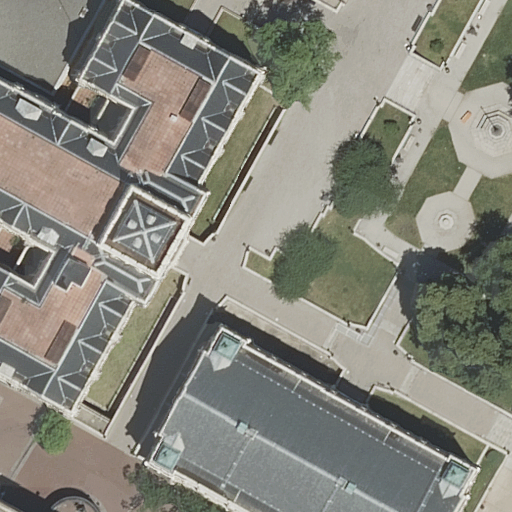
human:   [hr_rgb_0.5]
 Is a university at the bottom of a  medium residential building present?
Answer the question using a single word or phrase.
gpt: no

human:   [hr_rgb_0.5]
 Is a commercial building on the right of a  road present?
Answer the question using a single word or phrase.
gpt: no

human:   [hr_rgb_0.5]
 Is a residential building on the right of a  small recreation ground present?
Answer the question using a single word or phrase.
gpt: no

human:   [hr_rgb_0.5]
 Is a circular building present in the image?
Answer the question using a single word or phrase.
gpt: no

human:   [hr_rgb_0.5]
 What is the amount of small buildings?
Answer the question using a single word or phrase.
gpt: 0

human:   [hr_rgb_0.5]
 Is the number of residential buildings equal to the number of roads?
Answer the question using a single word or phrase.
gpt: no

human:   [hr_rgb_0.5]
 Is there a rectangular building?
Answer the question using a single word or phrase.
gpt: yes

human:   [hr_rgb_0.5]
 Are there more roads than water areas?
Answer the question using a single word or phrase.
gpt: yes

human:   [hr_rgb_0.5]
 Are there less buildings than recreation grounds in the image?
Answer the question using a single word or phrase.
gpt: yes

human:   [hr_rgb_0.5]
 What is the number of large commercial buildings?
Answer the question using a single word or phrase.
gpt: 0

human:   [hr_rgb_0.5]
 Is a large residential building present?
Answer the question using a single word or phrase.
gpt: yes

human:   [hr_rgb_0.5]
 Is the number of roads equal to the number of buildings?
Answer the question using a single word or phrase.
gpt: no

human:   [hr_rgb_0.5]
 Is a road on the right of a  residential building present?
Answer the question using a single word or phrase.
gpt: yes

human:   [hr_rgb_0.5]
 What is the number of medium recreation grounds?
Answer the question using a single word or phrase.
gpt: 2

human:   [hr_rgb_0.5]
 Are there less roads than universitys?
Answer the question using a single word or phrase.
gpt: no

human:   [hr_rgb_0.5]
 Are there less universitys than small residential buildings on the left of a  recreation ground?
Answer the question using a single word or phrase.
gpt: no

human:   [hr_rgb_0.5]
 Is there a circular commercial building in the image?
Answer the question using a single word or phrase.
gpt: no

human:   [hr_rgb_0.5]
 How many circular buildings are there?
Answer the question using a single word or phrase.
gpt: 0

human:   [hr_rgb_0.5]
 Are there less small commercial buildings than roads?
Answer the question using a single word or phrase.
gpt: yes

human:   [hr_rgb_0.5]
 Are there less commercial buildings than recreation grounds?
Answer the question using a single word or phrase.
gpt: yes

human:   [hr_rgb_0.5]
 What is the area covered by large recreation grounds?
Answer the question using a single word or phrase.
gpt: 1098m2

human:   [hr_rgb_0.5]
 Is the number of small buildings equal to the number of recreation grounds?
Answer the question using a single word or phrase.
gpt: no

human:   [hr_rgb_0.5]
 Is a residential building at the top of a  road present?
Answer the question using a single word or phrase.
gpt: yes

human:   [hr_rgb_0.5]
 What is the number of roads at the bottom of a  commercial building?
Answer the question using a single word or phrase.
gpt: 0

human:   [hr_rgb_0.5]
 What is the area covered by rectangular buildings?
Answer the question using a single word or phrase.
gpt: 182m2

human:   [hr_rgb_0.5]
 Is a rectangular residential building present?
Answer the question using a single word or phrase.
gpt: yes

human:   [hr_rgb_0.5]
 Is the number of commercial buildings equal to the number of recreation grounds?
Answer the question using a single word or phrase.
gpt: no

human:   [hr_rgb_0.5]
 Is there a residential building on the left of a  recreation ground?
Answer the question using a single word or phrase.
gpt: yes

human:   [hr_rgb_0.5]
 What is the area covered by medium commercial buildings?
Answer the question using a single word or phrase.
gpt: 0m2

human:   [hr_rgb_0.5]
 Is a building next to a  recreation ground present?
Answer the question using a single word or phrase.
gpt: yes

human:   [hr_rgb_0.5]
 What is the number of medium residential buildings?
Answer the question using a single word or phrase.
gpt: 3

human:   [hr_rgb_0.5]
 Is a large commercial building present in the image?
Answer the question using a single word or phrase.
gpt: no

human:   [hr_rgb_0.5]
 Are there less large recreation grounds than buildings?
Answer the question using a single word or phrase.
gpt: yes

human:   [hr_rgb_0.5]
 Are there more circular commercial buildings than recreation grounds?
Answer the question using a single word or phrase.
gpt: no

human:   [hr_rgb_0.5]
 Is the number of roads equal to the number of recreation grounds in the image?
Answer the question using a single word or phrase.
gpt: no

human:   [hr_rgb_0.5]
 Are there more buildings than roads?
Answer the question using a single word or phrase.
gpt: no